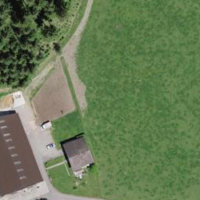
EUNIS habitat code: 24
Species observed at this site:
Cardamine pratensis